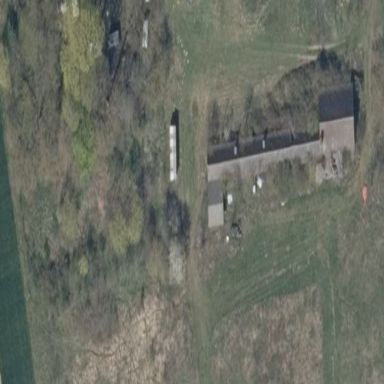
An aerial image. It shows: Farmyard area.